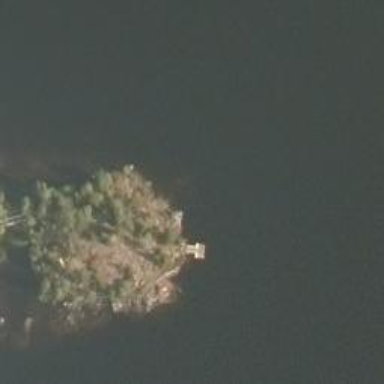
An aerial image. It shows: Image showing island.